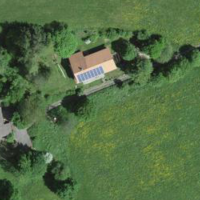
EUNIS habitat code: 52
Species observed at this site:
Helleborus niger